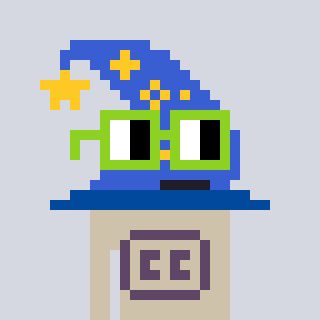
a pixel art character with square light green glasses, a wizard hat-shaped head and a bege-colored body on a cool background